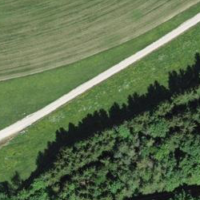
EUNIS habitat code: 44
Species observed at this site:
Knautia arvensis
Cruciata laevipes
Primula veris
Euphorbia cyparissias
Papaver rhoeas
Salvia pratensis